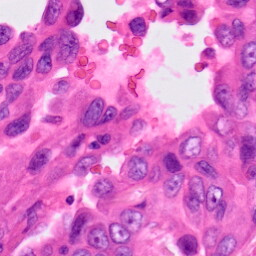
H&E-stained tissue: Lung